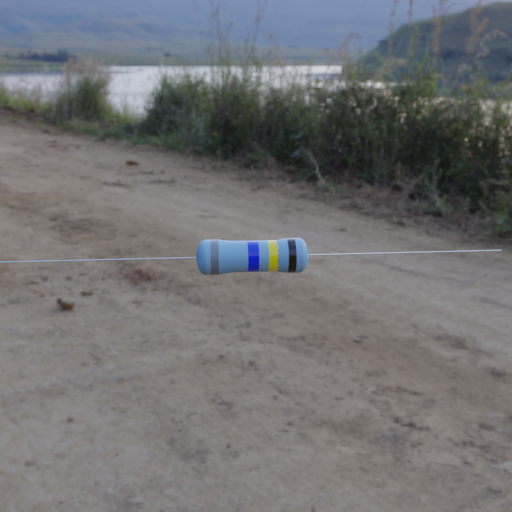
Resistor colour bands (in order): gray, blue, yellow, black